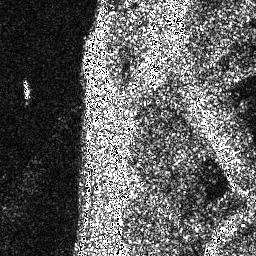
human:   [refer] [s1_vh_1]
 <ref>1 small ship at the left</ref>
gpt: <box>[[7, 30, 11, 39, 0]]</box>